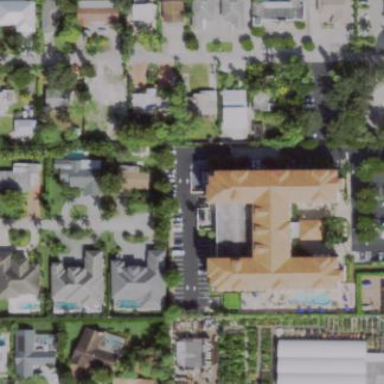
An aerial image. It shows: Hotel building.